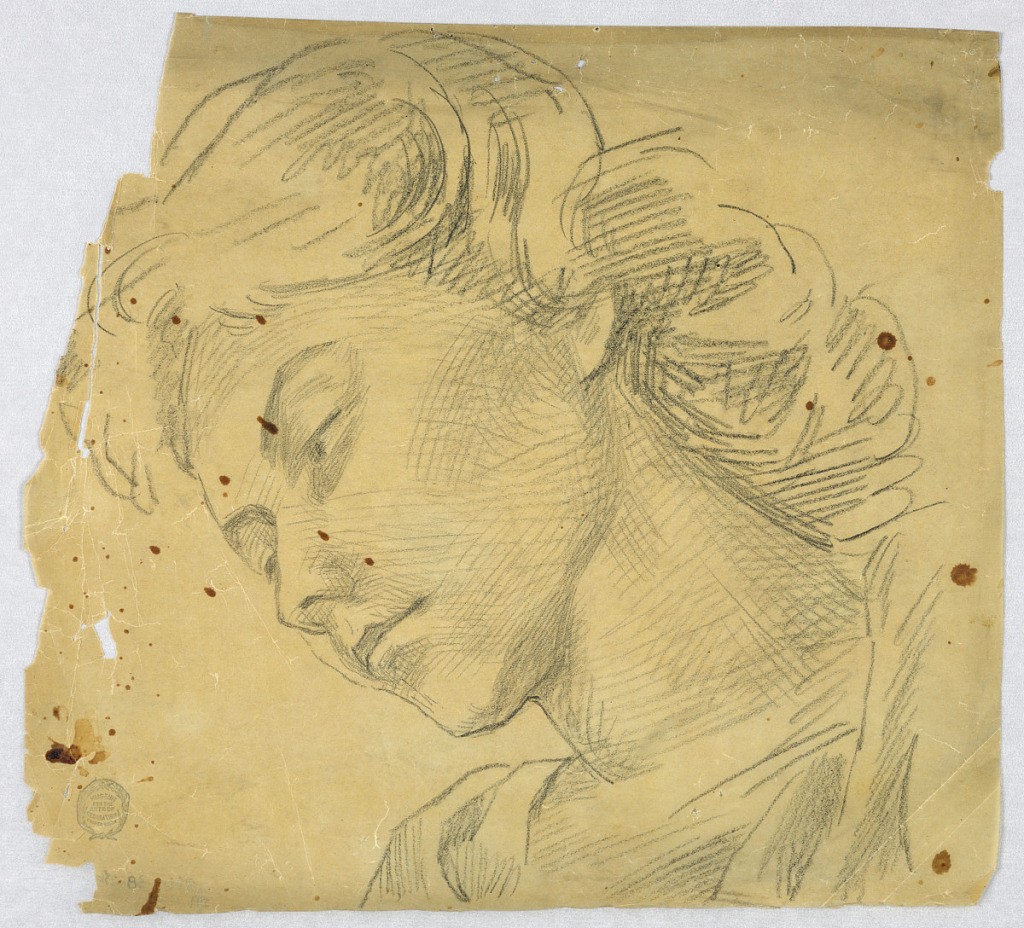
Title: Sketch of a Woman's Head
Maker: Francis Augustus Lathrop, American, 1849–1909
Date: ca. 1895
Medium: Black crayon on tracing paper
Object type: Drawing
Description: Head of a woman, shown looking down to the left, viewed from slightly below.